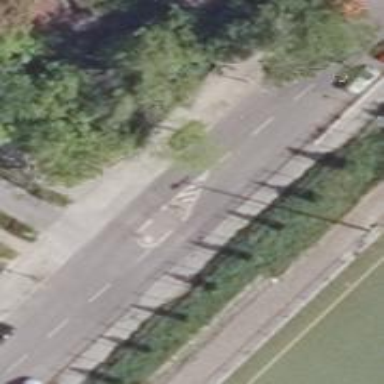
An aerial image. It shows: Unmarked crossing with pedestrian island.